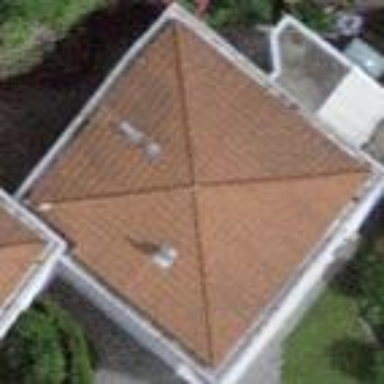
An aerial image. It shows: Building with pyramidal-shaped roof.